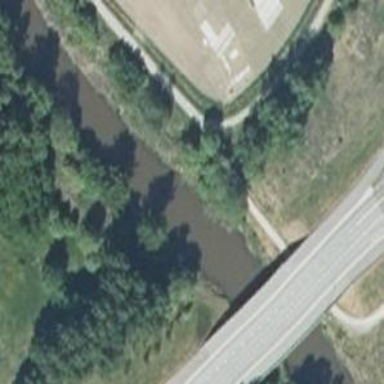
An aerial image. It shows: Man-made bridge.